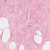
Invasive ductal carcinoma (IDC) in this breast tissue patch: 0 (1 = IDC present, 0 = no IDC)